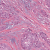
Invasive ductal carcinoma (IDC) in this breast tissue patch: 1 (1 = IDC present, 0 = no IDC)